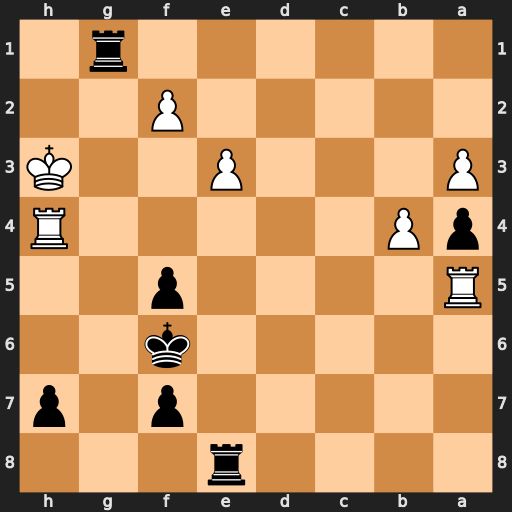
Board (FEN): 4r3/5p1p/5k2/R4p2/pP5R/P3P2K/5P2/6r1
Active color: b
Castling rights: -
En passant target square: -
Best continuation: Rh1+ Kg2 Rxh4